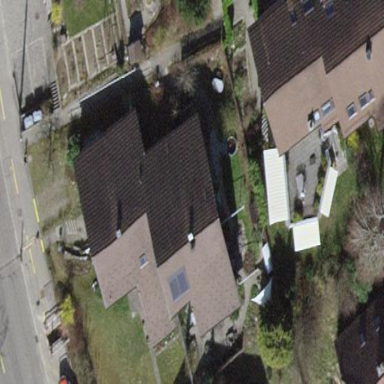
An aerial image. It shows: Building with tile roof.